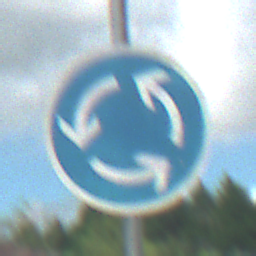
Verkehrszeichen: Kreisverkehr
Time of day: Midday
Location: Outdoor (Nature)
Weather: PartlyCloudy
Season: NotSpecified
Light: Natural